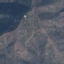
Label: HerbaceousVegetation